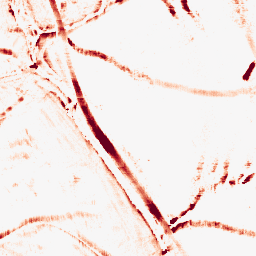
Category: morphological
Decomposition family: morphological_rect
Decomposition parameters: operation: opening
width: 10
height: 10
Upsampling method: sinc_hamming
Upsampling parameters: scale: 4
kernel_size: 16
Upsampling scale: 4